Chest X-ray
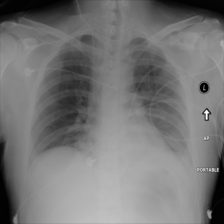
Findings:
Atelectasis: negative
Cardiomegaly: negative
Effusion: negative
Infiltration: positive
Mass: negative
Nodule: negative
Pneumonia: negative
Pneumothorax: negative
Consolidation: negative
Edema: negative
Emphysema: negative
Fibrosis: negative
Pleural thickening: negative
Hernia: negative